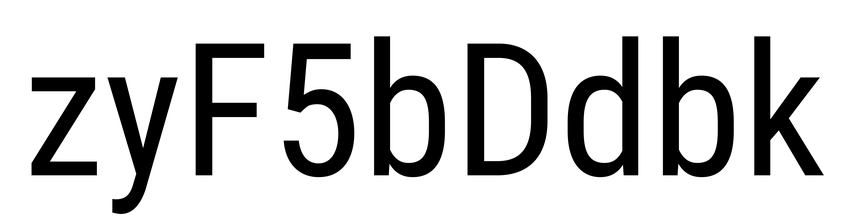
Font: Roboto_Condensed_Regular